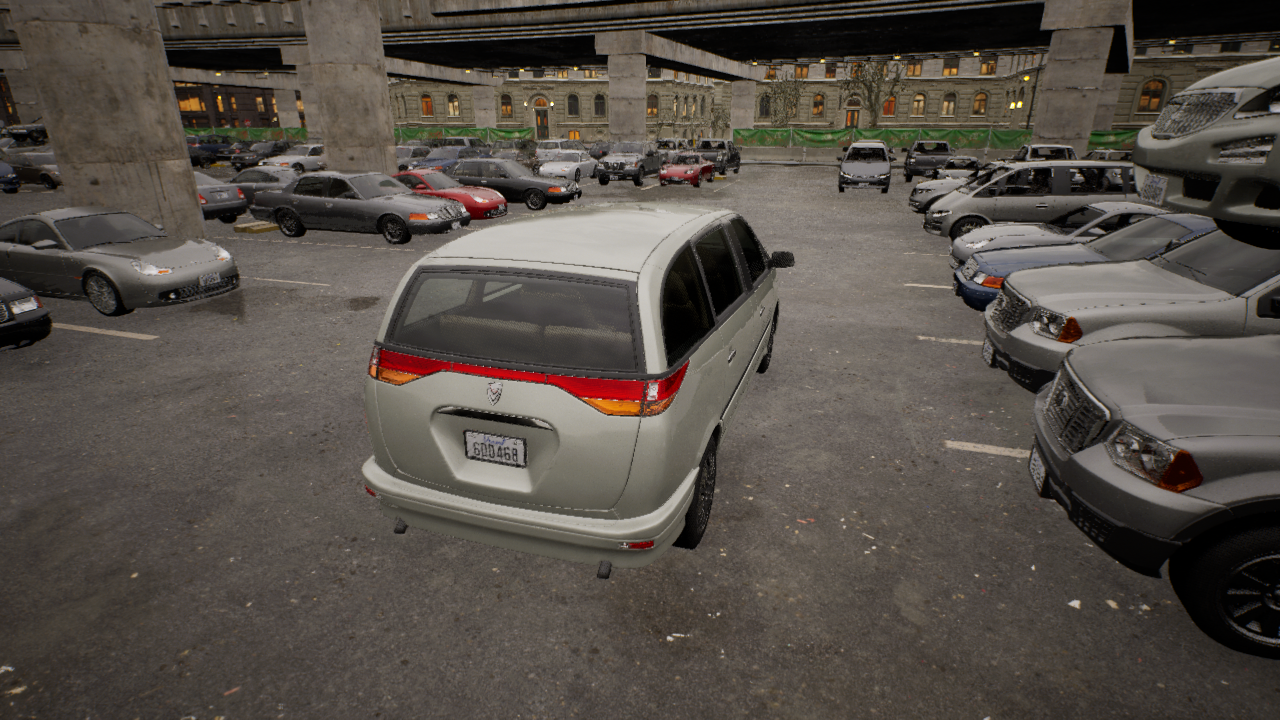
Venue: arterial
Lighting: golden hour
Vehicle rig: minivan